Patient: sex F, age 38
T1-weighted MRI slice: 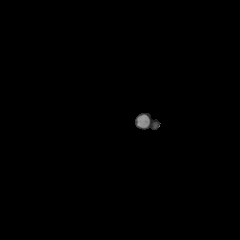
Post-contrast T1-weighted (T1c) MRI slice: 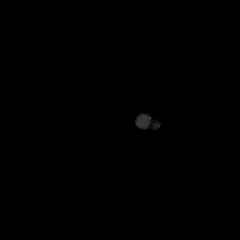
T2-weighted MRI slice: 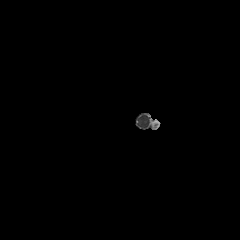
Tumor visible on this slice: no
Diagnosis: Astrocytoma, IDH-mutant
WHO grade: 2